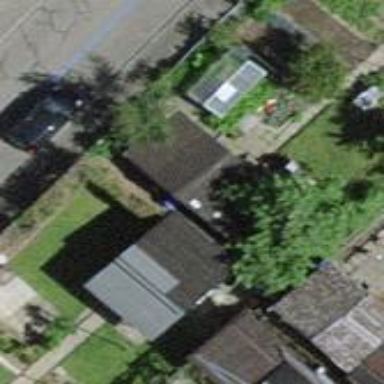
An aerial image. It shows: Allotment house.